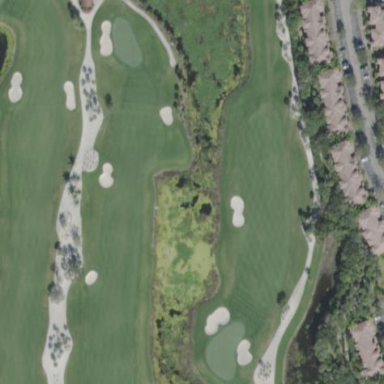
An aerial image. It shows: Golf bunker filled with sandy terrain.